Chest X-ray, AP view. Patient: 57 years old, sex M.
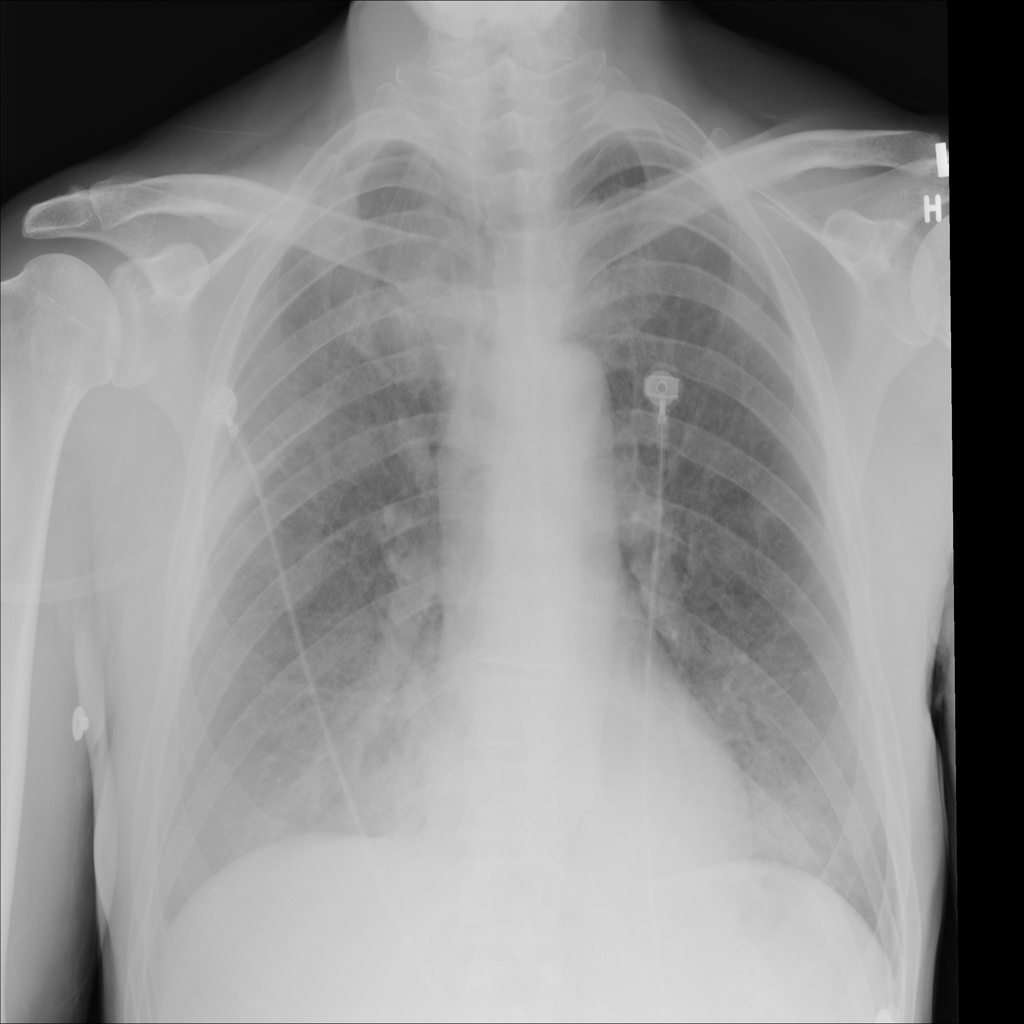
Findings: No Finding